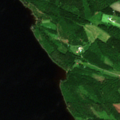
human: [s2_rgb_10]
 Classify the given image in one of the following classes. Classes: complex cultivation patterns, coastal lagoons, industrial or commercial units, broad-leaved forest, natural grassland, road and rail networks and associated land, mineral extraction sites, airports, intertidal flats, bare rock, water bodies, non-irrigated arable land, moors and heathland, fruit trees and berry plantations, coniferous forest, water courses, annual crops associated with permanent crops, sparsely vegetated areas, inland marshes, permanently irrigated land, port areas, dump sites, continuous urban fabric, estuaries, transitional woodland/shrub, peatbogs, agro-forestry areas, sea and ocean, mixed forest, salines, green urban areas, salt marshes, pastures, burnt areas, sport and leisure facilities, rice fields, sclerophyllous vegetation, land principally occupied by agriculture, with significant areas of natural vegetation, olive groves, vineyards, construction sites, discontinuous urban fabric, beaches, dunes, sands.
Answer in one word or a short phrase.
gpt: mixed forest, water bodies